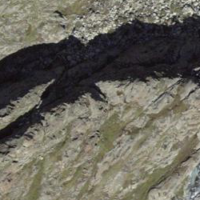
EUNIS habitat code: 48
Species observed at this site:
Chamaenerion fleischeri